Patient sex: M
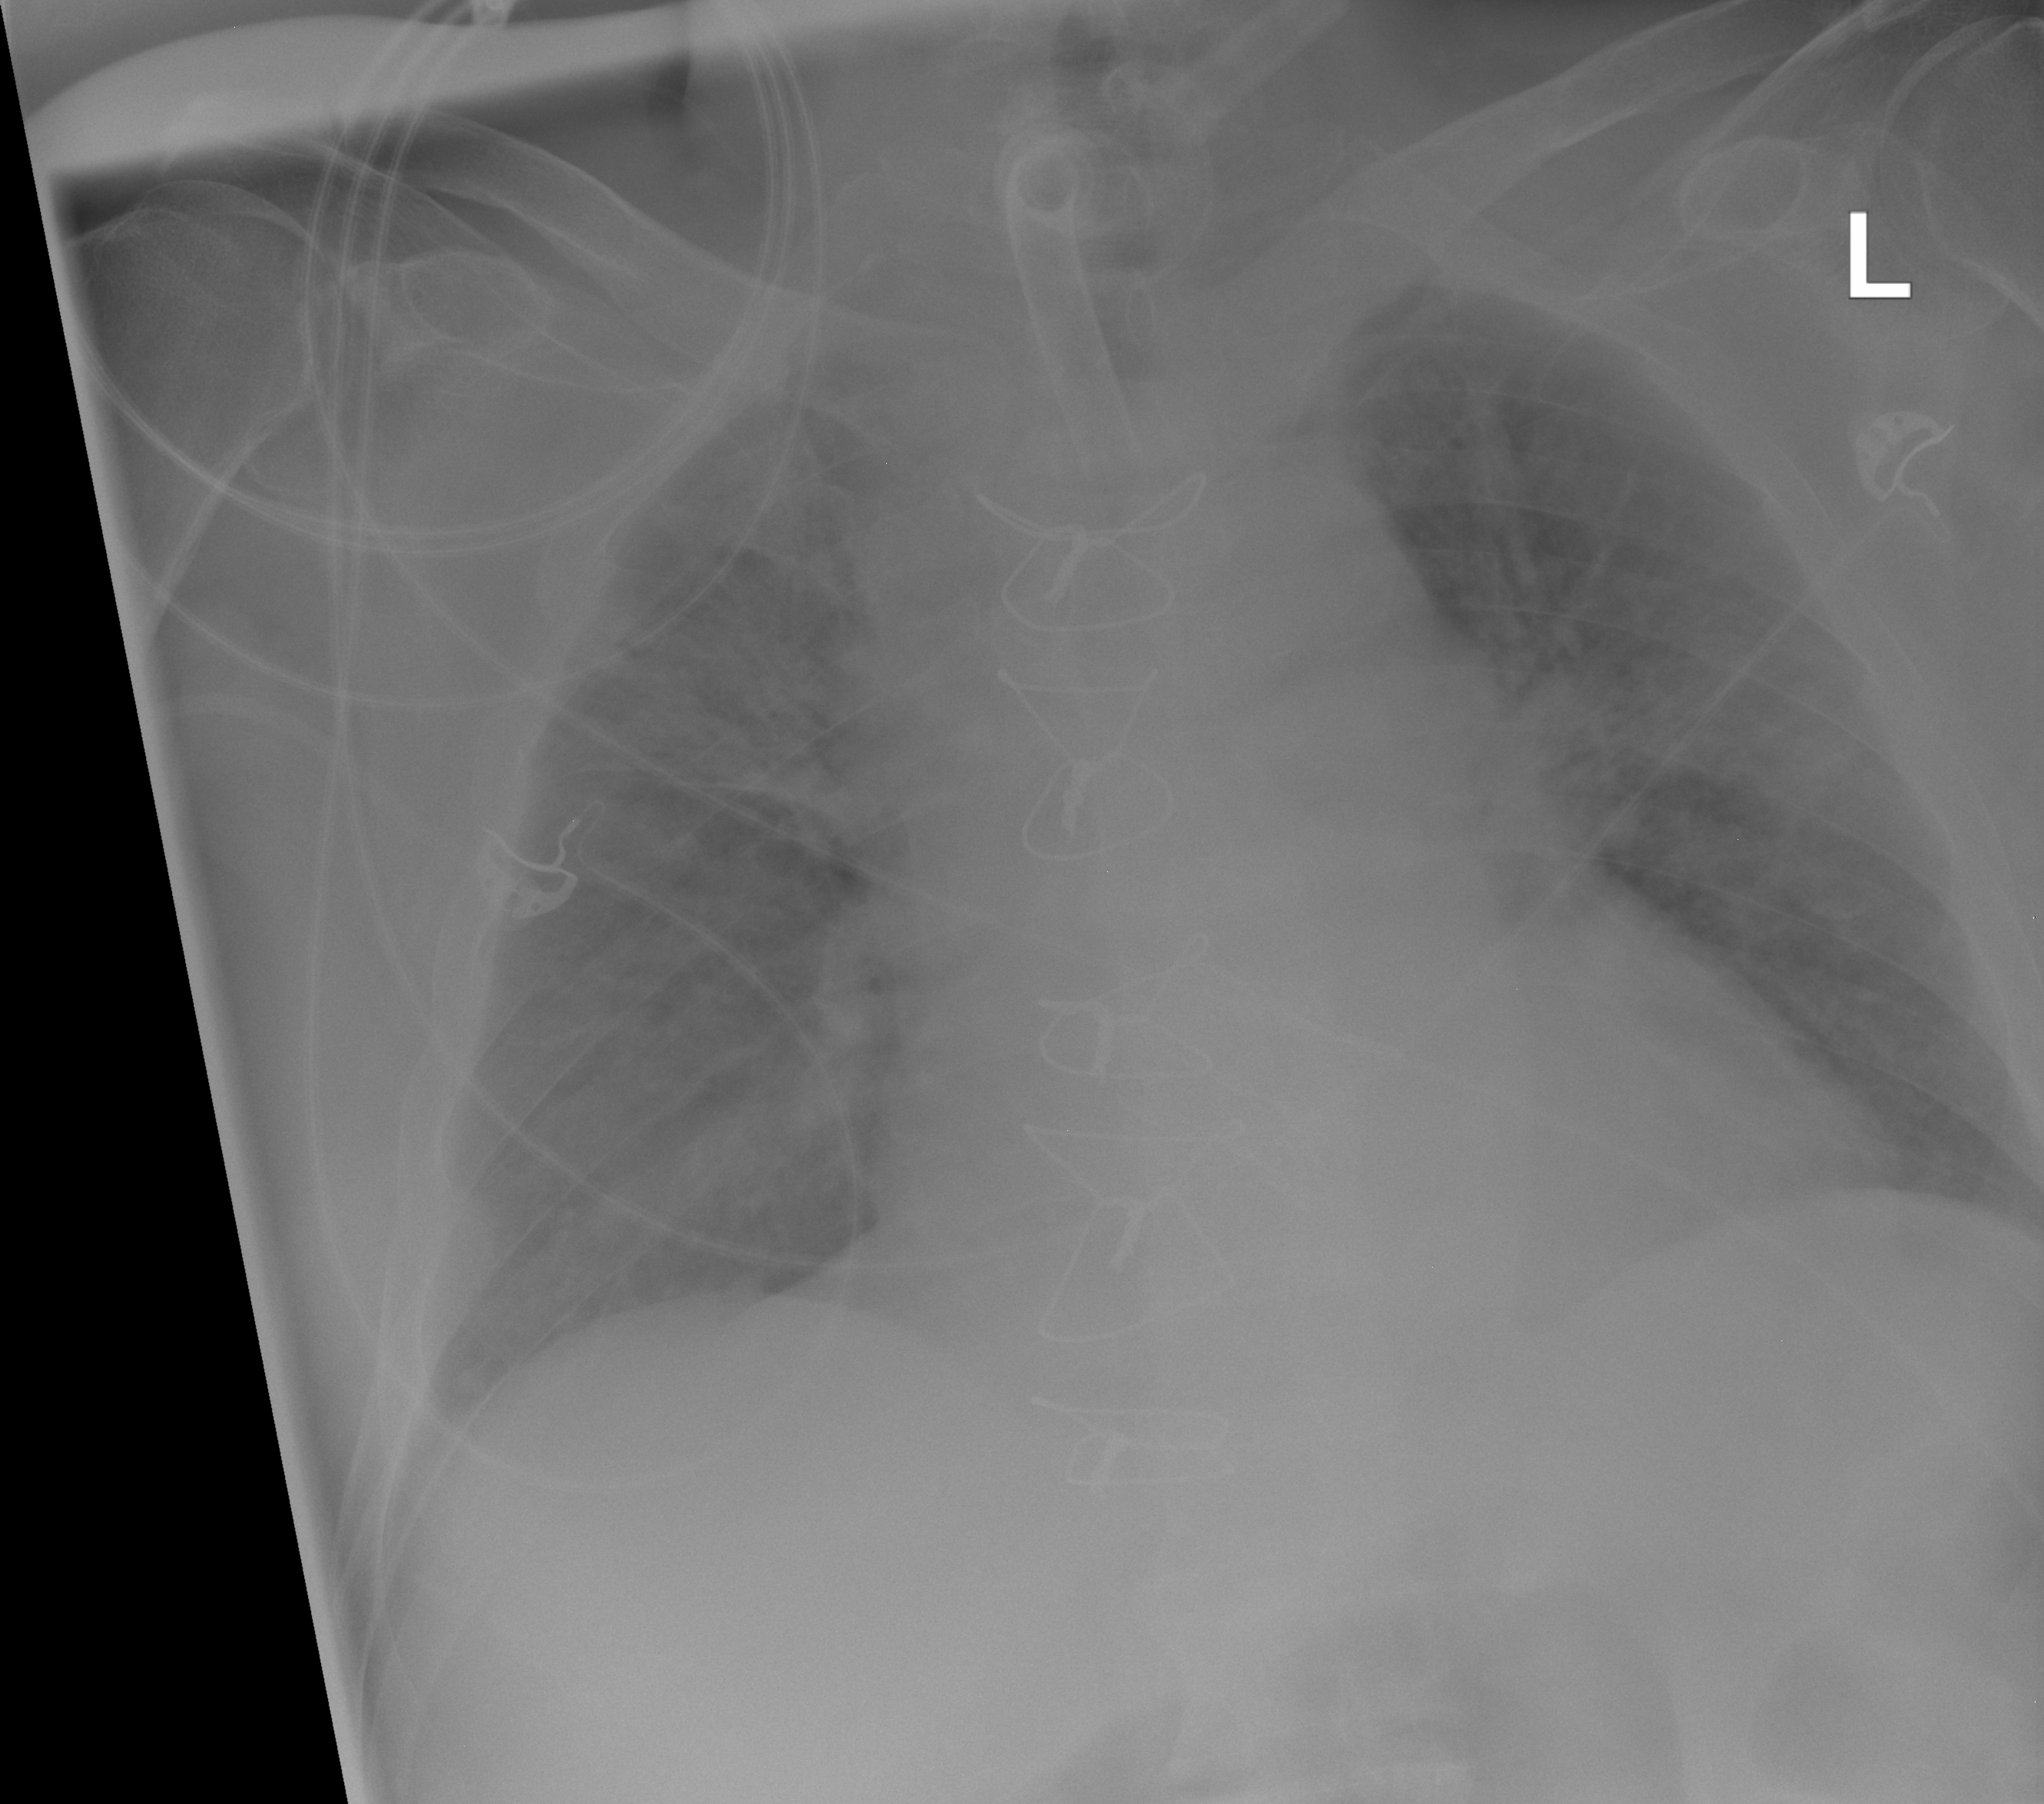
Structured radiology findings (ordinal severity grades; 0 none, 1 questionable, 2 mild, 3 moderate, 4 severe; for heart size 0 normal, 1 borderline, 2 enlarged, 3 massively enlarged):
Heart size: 2
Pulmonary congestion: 0
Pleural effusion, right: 0
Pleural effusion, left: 0
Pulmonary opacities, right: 2
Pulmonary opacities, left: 2
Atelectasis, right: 0
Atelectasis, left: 0